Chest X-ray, AP view. Patient: 35 years old, sex F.
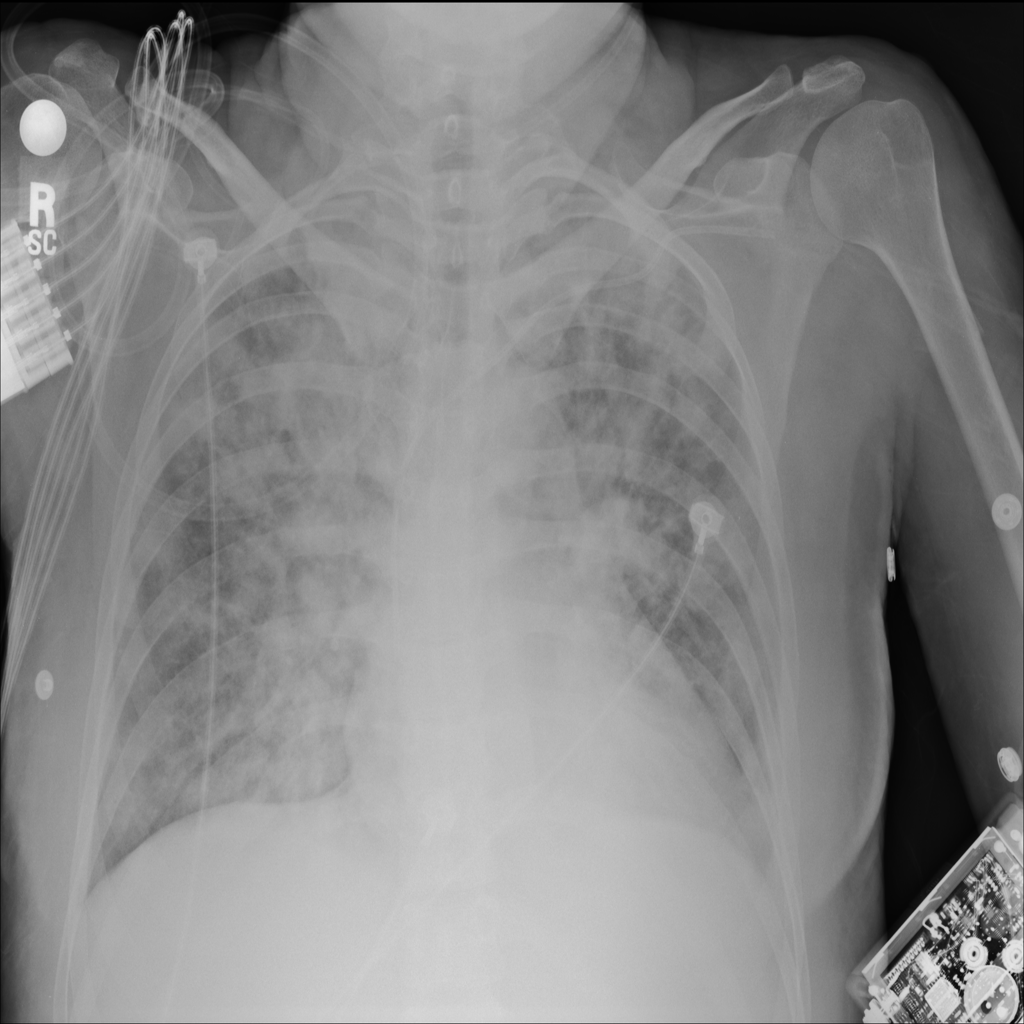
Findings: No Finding